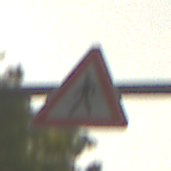
Verkehrszeichen: FussgaengerRechts
Umgebung: Outdoor, RoadRail
Tageszeit: SunriseSunset
Wetter: Clear
Licht: Natural
Jahreszeit: NotSpecified
Kontrast: LowContrast